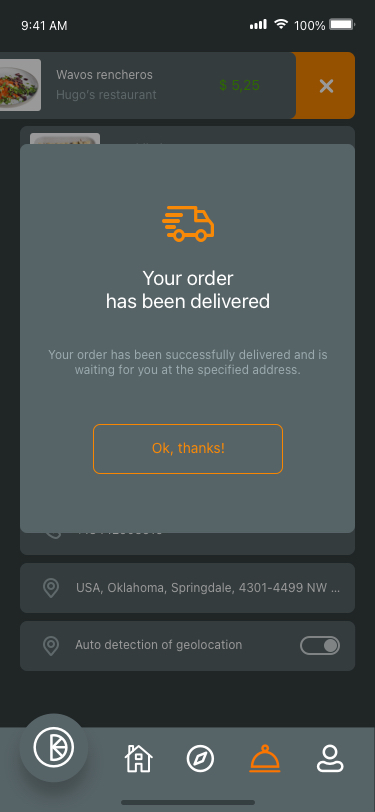
Text in this UI design:
Wavos rencheros
Hugo’s restaurant
$ 5,25
Enchiladas
Hugo’s restaurant
$ 8,00
Mojito
Hugo’s restaurant
$ 2,50
40 m.
$ 15,75
Checkout
Order details
+18442903616
USA, Oklahoma, Springdale, 4301-4499 NW …
Auto detection of geolocation
Your order
has been delivered
Your order has been successfully delivered and is waiting for you at the specified address.
Ok, thanks!
100%
9:41 AM